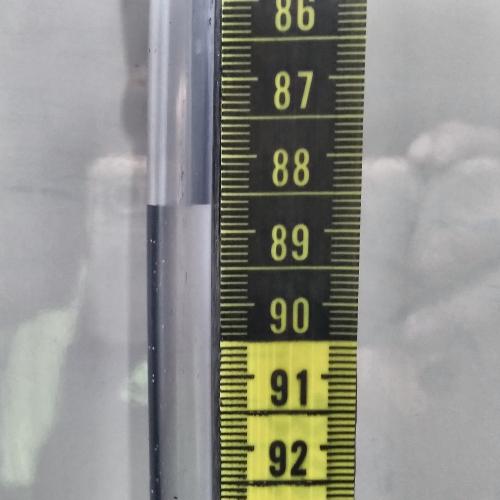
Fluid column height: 88.6 cm